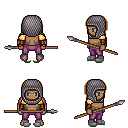
a pixel art fantasy rpg character, male body template, human, dark skin, gold arm armor, magenta pants, brown pageboy hairstyle, chain hood, leather bracers, white slippers, spear, four views (front, back, left, right), 2x2 character sprite sheet, small pixel art, hard edges, no anti-aliasing